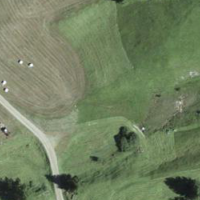
EUNIS habitat code: 26
Species observed at this site:
Lysandra coridon
Campanula thyrsoides
Dactylorhiza majalis
Rumex alpinus
Salvia pratensis